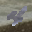
Label: 4